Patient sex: M
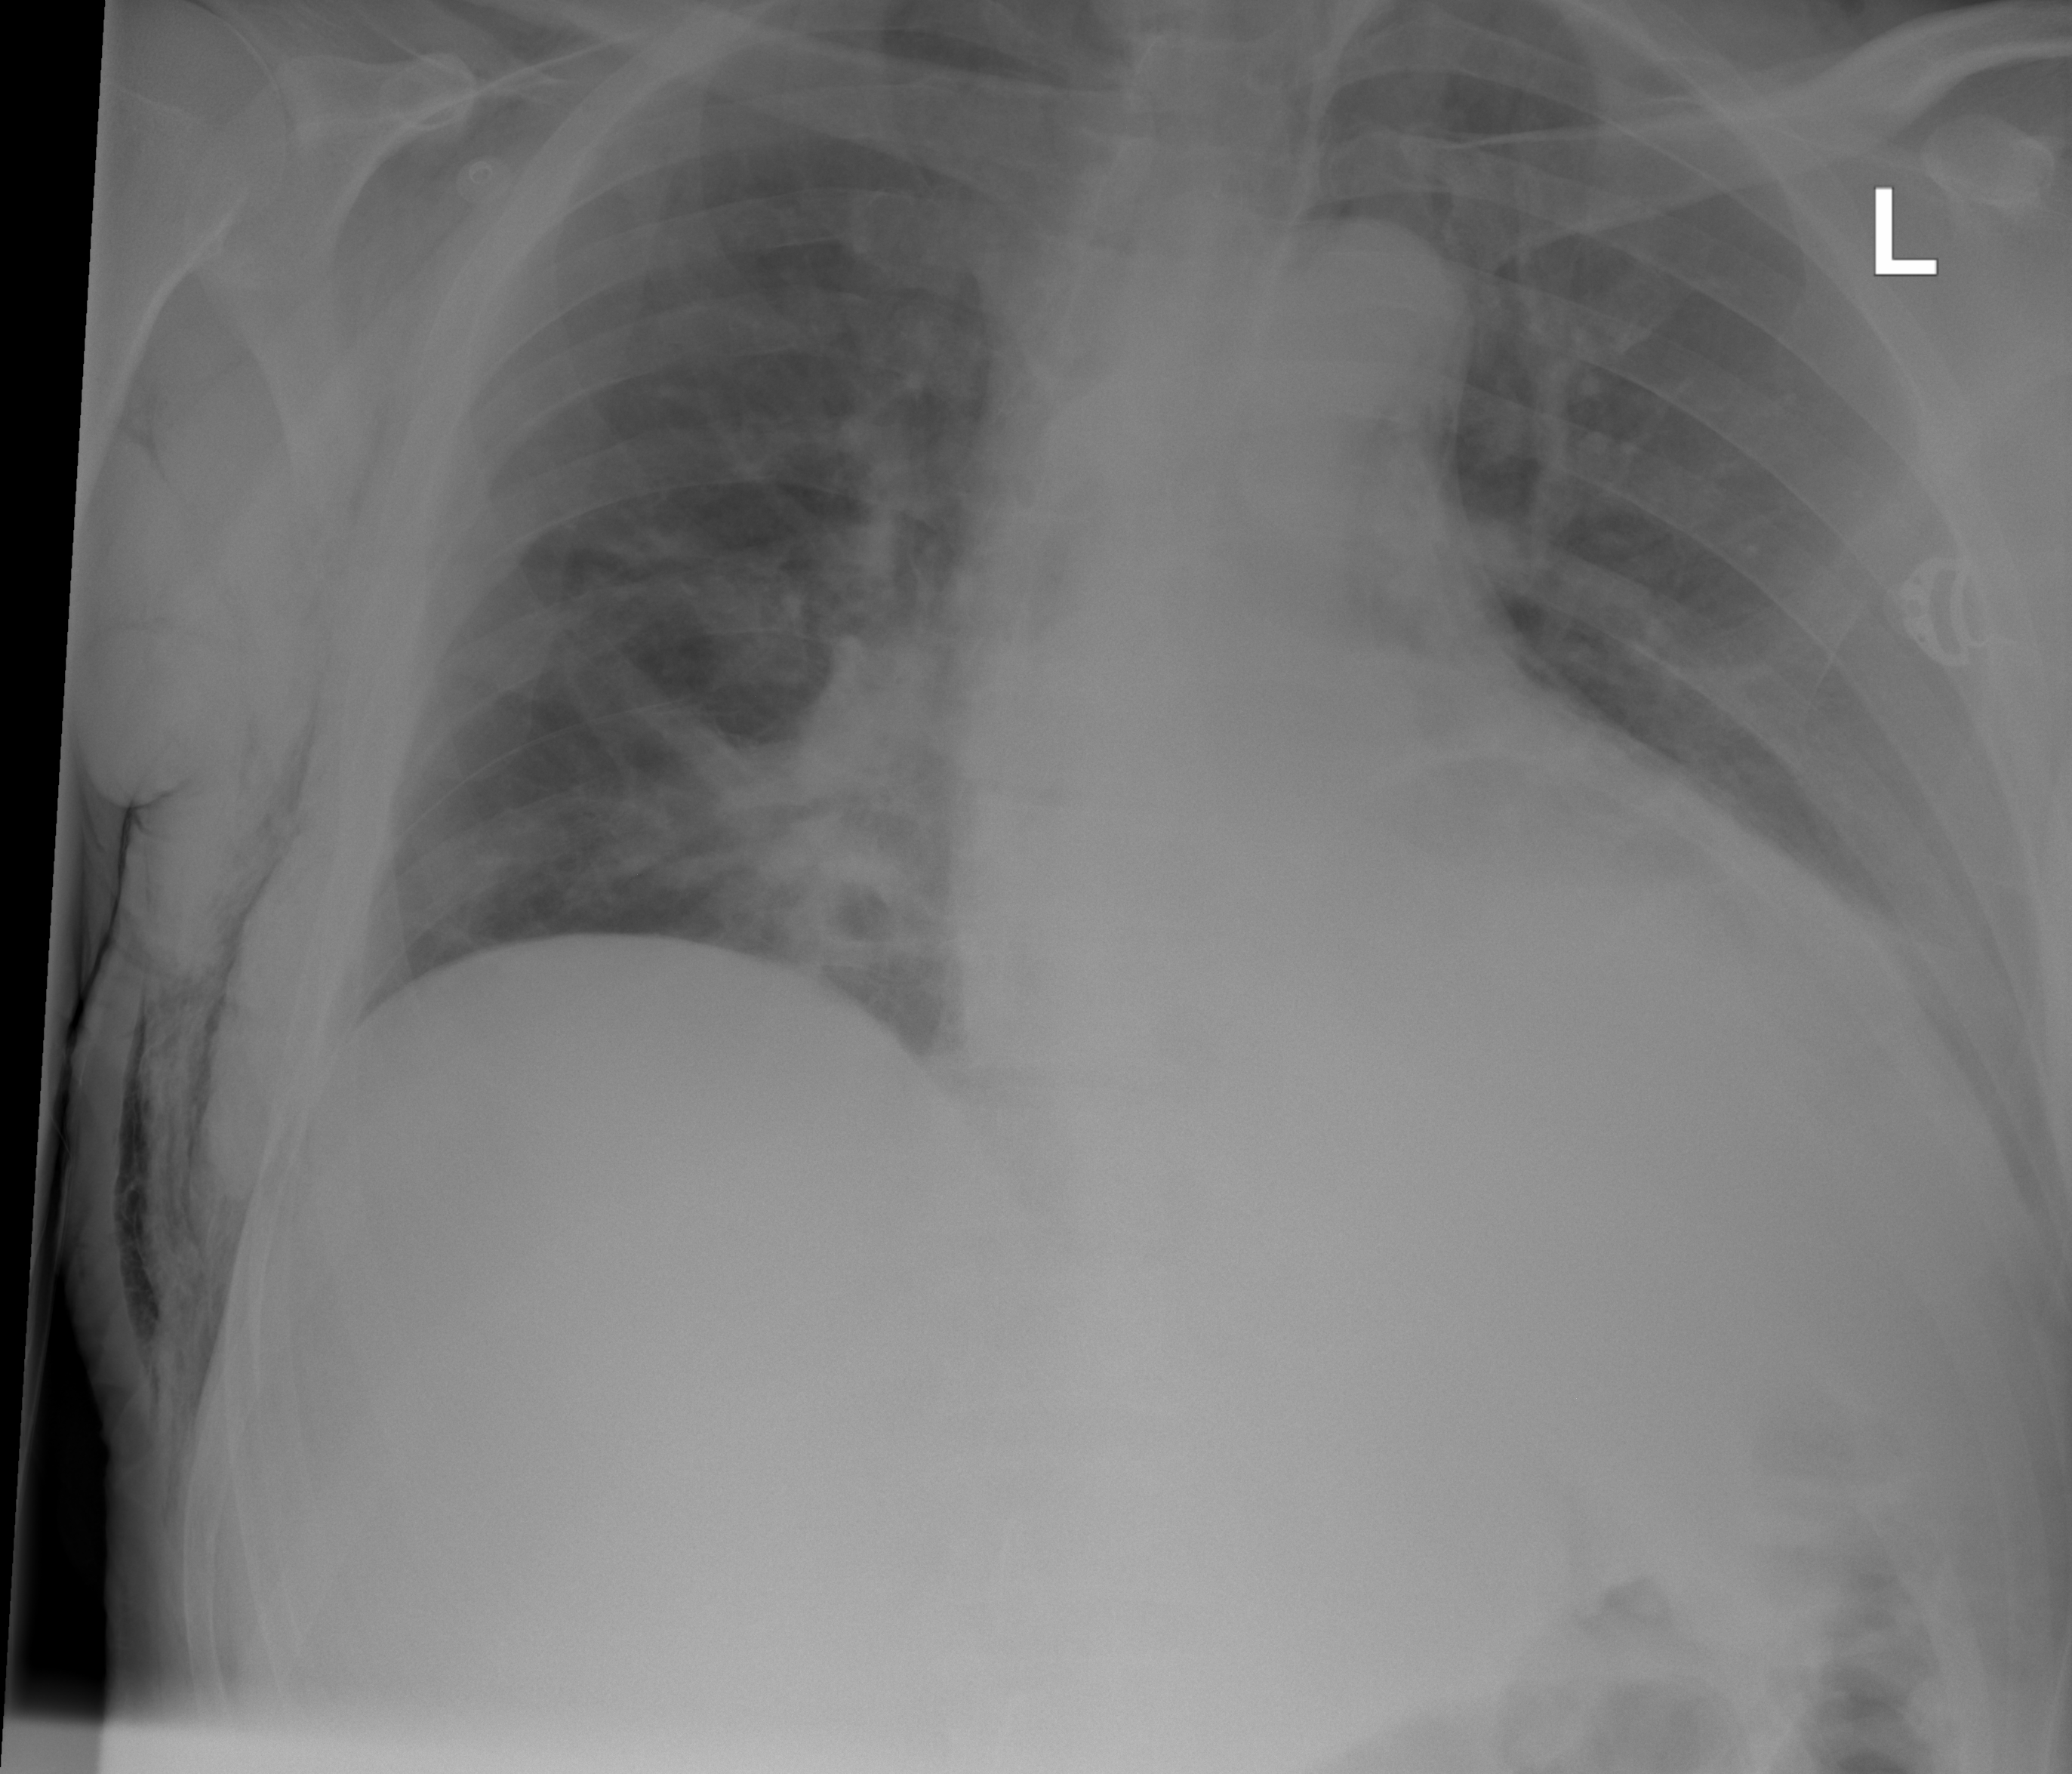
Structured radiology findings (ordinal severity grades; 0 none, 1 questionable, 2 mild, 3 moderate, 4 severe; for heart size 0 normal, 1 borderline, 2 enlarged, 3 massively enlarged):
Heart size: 3
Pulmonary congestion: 2
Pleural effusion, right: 0
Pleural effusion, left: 0
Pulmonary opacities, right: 2
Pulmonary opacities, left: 0
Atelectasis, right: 0
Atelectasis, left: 0